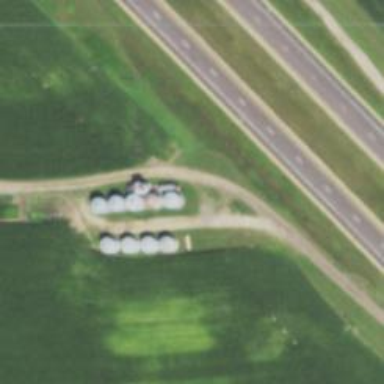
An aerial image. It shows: Silo.